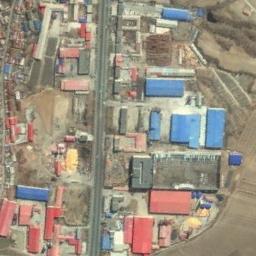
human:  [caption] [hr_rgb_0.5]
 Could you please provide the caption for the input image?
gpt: There are many houses of different shapes and sizes in the industrial zone .

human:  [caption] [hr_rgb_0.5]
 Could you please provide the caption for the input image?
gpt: The industrial area has lots of workshops of different colors and sizes and a road goes through the industrial area .

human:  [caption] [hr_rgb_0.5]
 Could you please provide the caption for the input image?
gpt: There are many blue houses in the industrial area .

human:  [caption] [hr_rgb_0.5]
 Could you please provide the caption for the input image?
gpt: There are factories and roads in an industrial area, And some free land .

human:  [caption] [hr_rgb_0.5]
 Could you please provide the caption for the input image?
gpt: There are some red buildings and blue buildings on the industrial area .